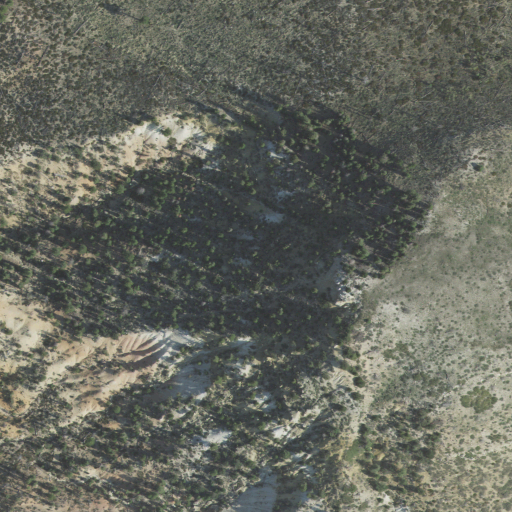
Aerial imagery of mountain in Utah named Buck Knoll containing evergreen forest and shrub